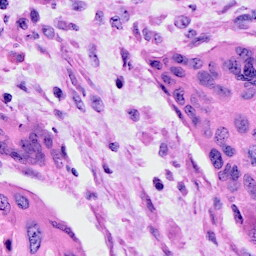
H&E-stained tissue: Cervix